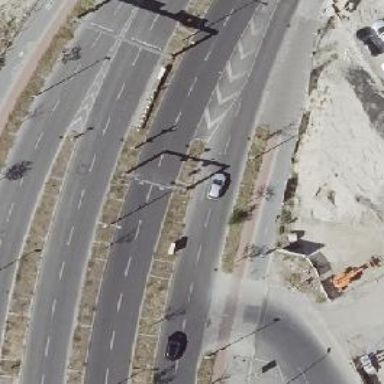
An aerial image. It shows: Primary highway with asphalt surface. There is cycle track on the right side.